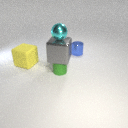
large yellow rubber cube to the left of small green rubber cylinder